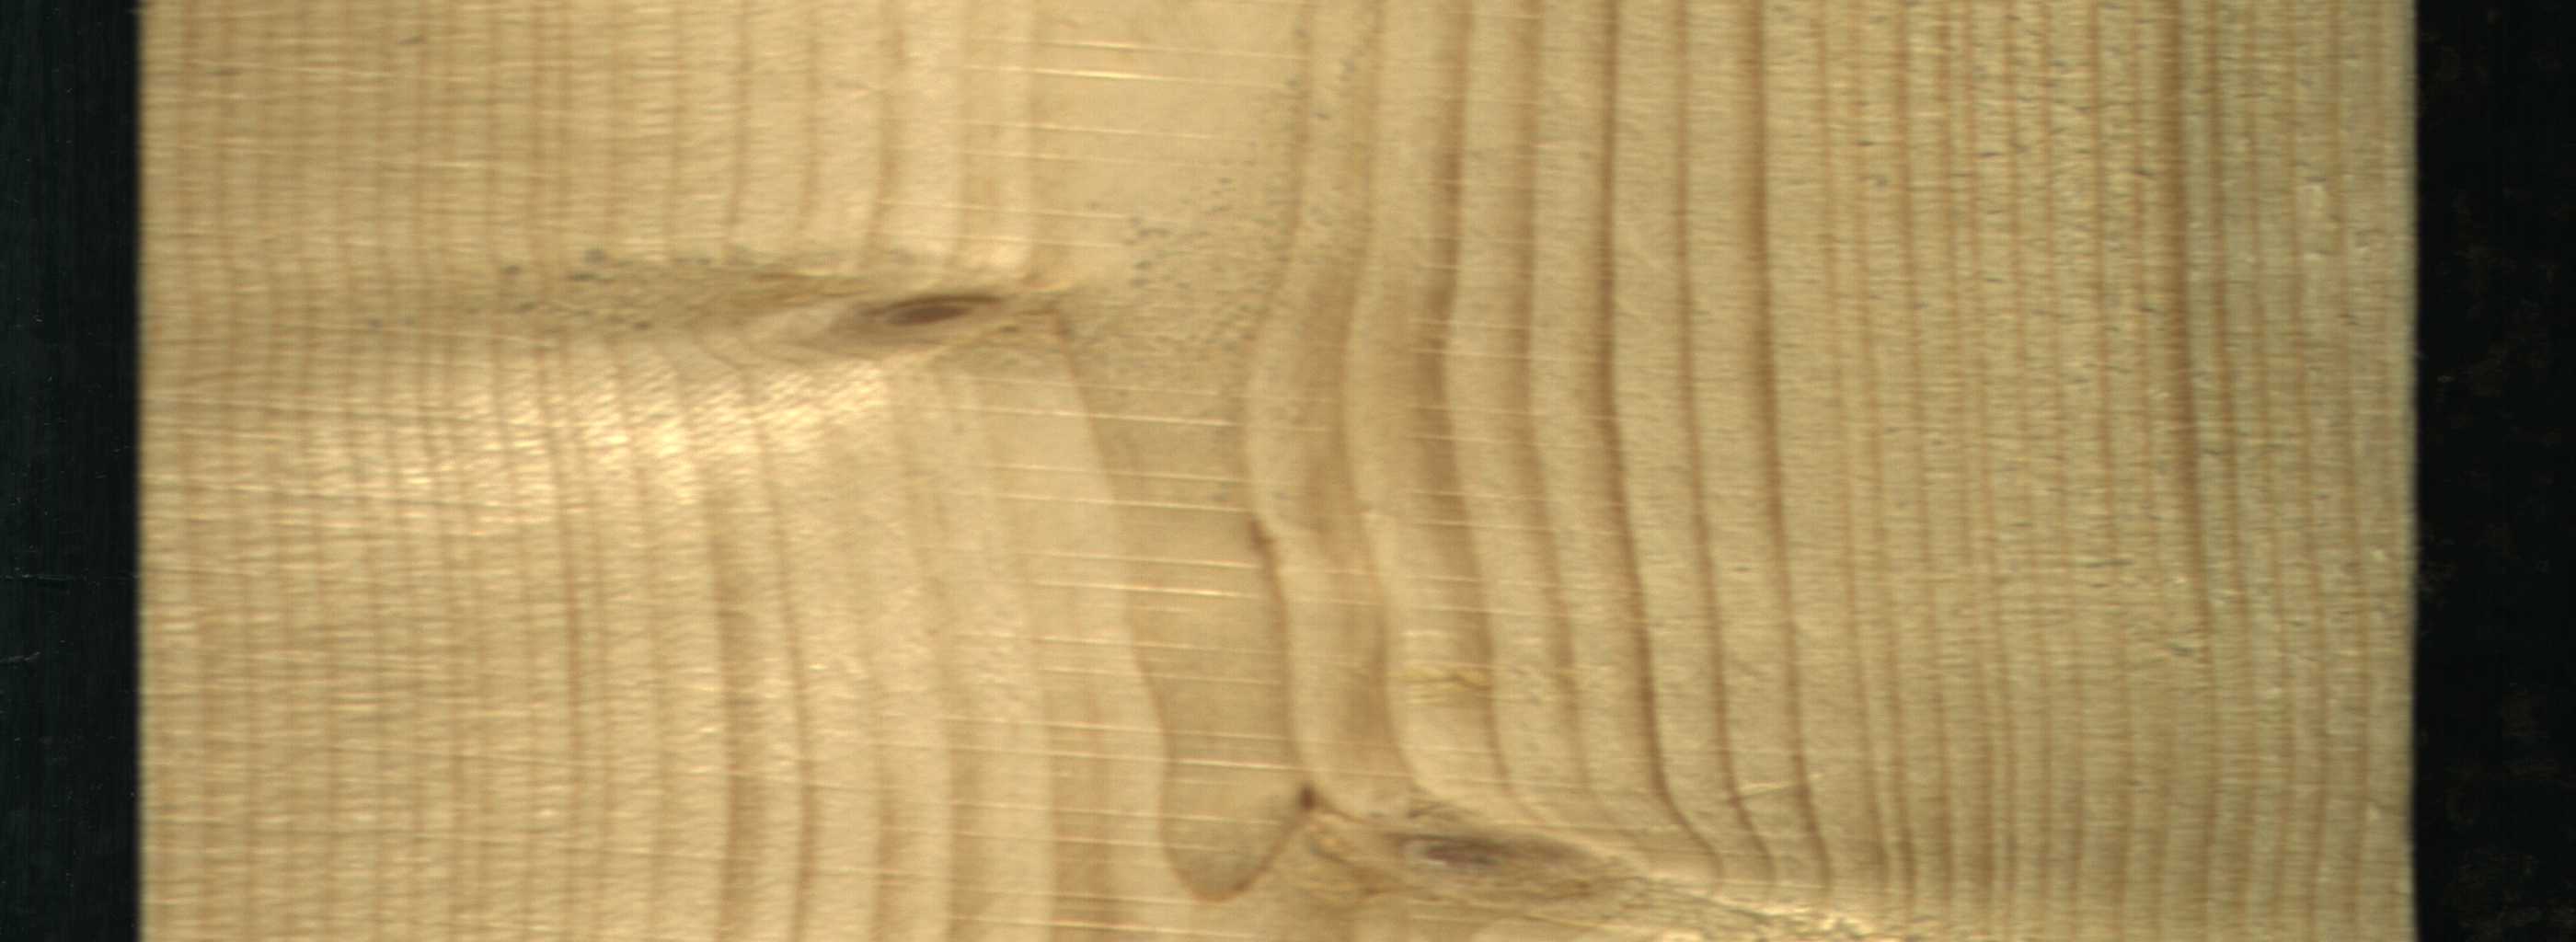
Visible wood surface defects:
Live_Knot
Live_Knot